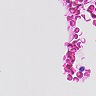
Metastatic tissue present: no